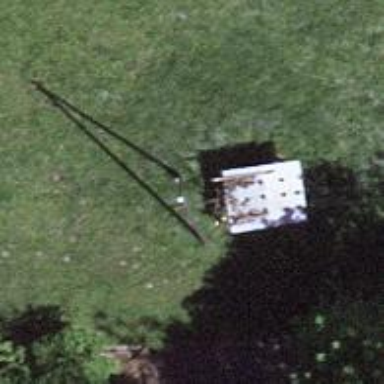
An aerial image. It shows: Guyed power pole.